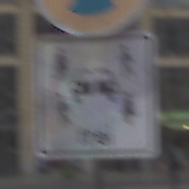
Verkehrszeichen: CarsharingfahrzeugeFrei
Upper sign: AbsolutesHalteverbot
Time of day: Midday
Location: Outdoor (Urban)
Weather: Overcast
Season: NotSpecified
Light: Natural